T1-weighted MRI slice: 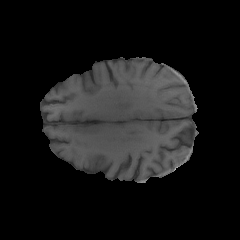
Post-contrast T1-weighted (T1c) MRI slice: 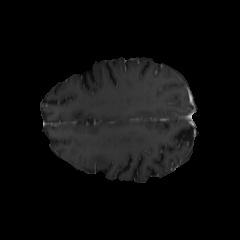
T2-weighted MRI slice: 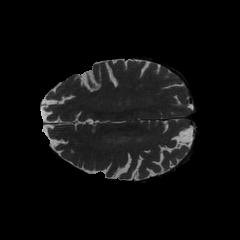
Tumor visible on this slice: no